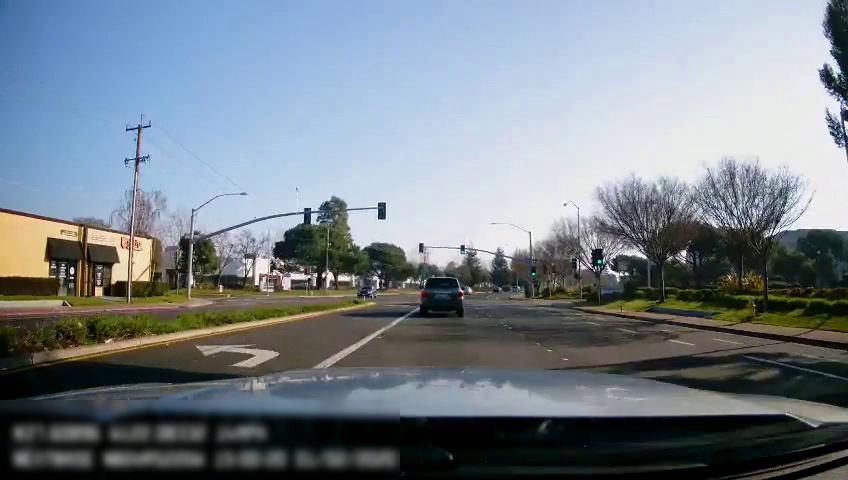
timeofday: Day
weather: Sunny
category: Drivable Space
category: Vehicles | Truck
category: Vehicles | SUV
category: Lanes | Alternate Lane
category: Lanes | Current Lane
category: Lanes | Alternate Lane
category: Lanes | Current Lane
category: Lanes | Alternate Lane
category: Traffic | Lights
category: Traffic | Lights
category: Traffic | Lights
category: Traffic | Lights
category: Traffic | Lights
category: Traffic | Lights
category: Traffic | Lights
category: Traffic | Lights